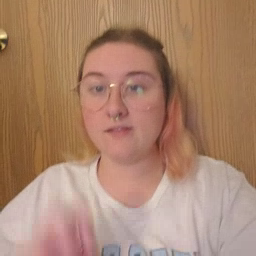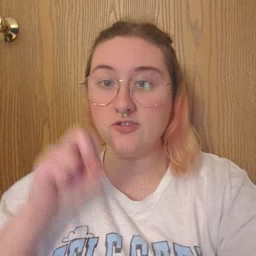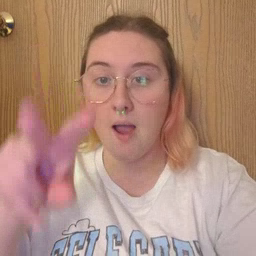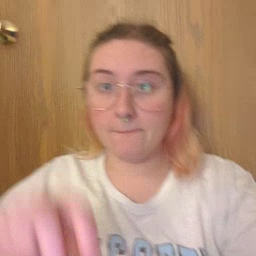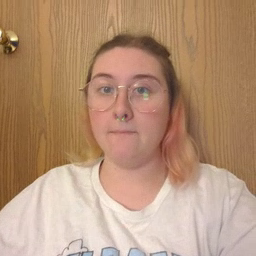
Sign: jump